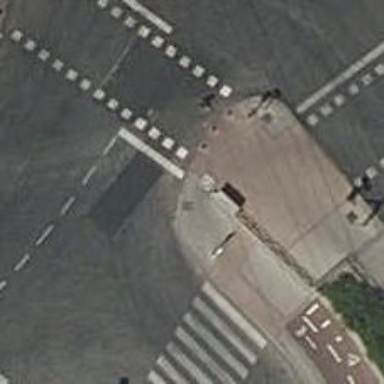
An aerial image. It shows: Asphalt sidewalk with marked crossing.